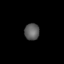
Tissue: skin
Cell type: Fibroblasts
Senescence score: 0.6784
Nuclear area (px): 244
Mean DAPI intensity: 93.607